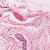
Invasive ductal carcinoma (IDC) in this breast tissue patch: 0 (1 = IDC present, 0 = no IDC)